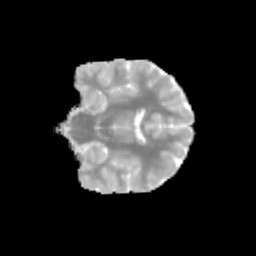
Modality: MD
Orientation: coronal
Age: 9
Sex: male
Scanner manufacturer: siemens
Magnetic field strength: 3 T
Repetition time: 3.8 s
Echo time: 0.07 s